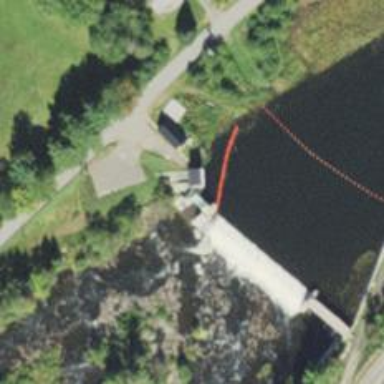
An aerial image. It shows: Dam across waterway.